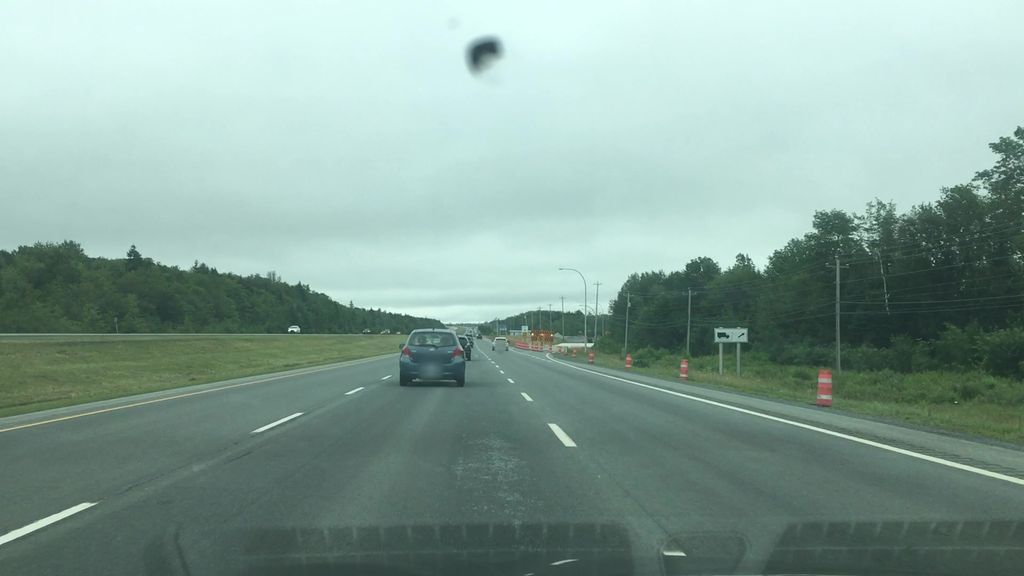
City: halifax